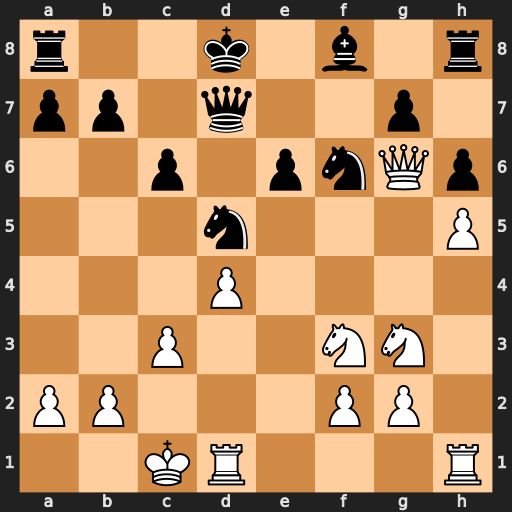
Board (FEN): r2k1b1r/pp1q2p1/2p1pnQp/3n3P/3P4/2P2NN1/PP3PP1/2KR3R
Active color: w
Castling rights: -
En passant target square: -
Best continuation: Ne5 Nf4 Nxd7 Nxg6 Nxf6